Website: crate-barrel
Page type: receipt
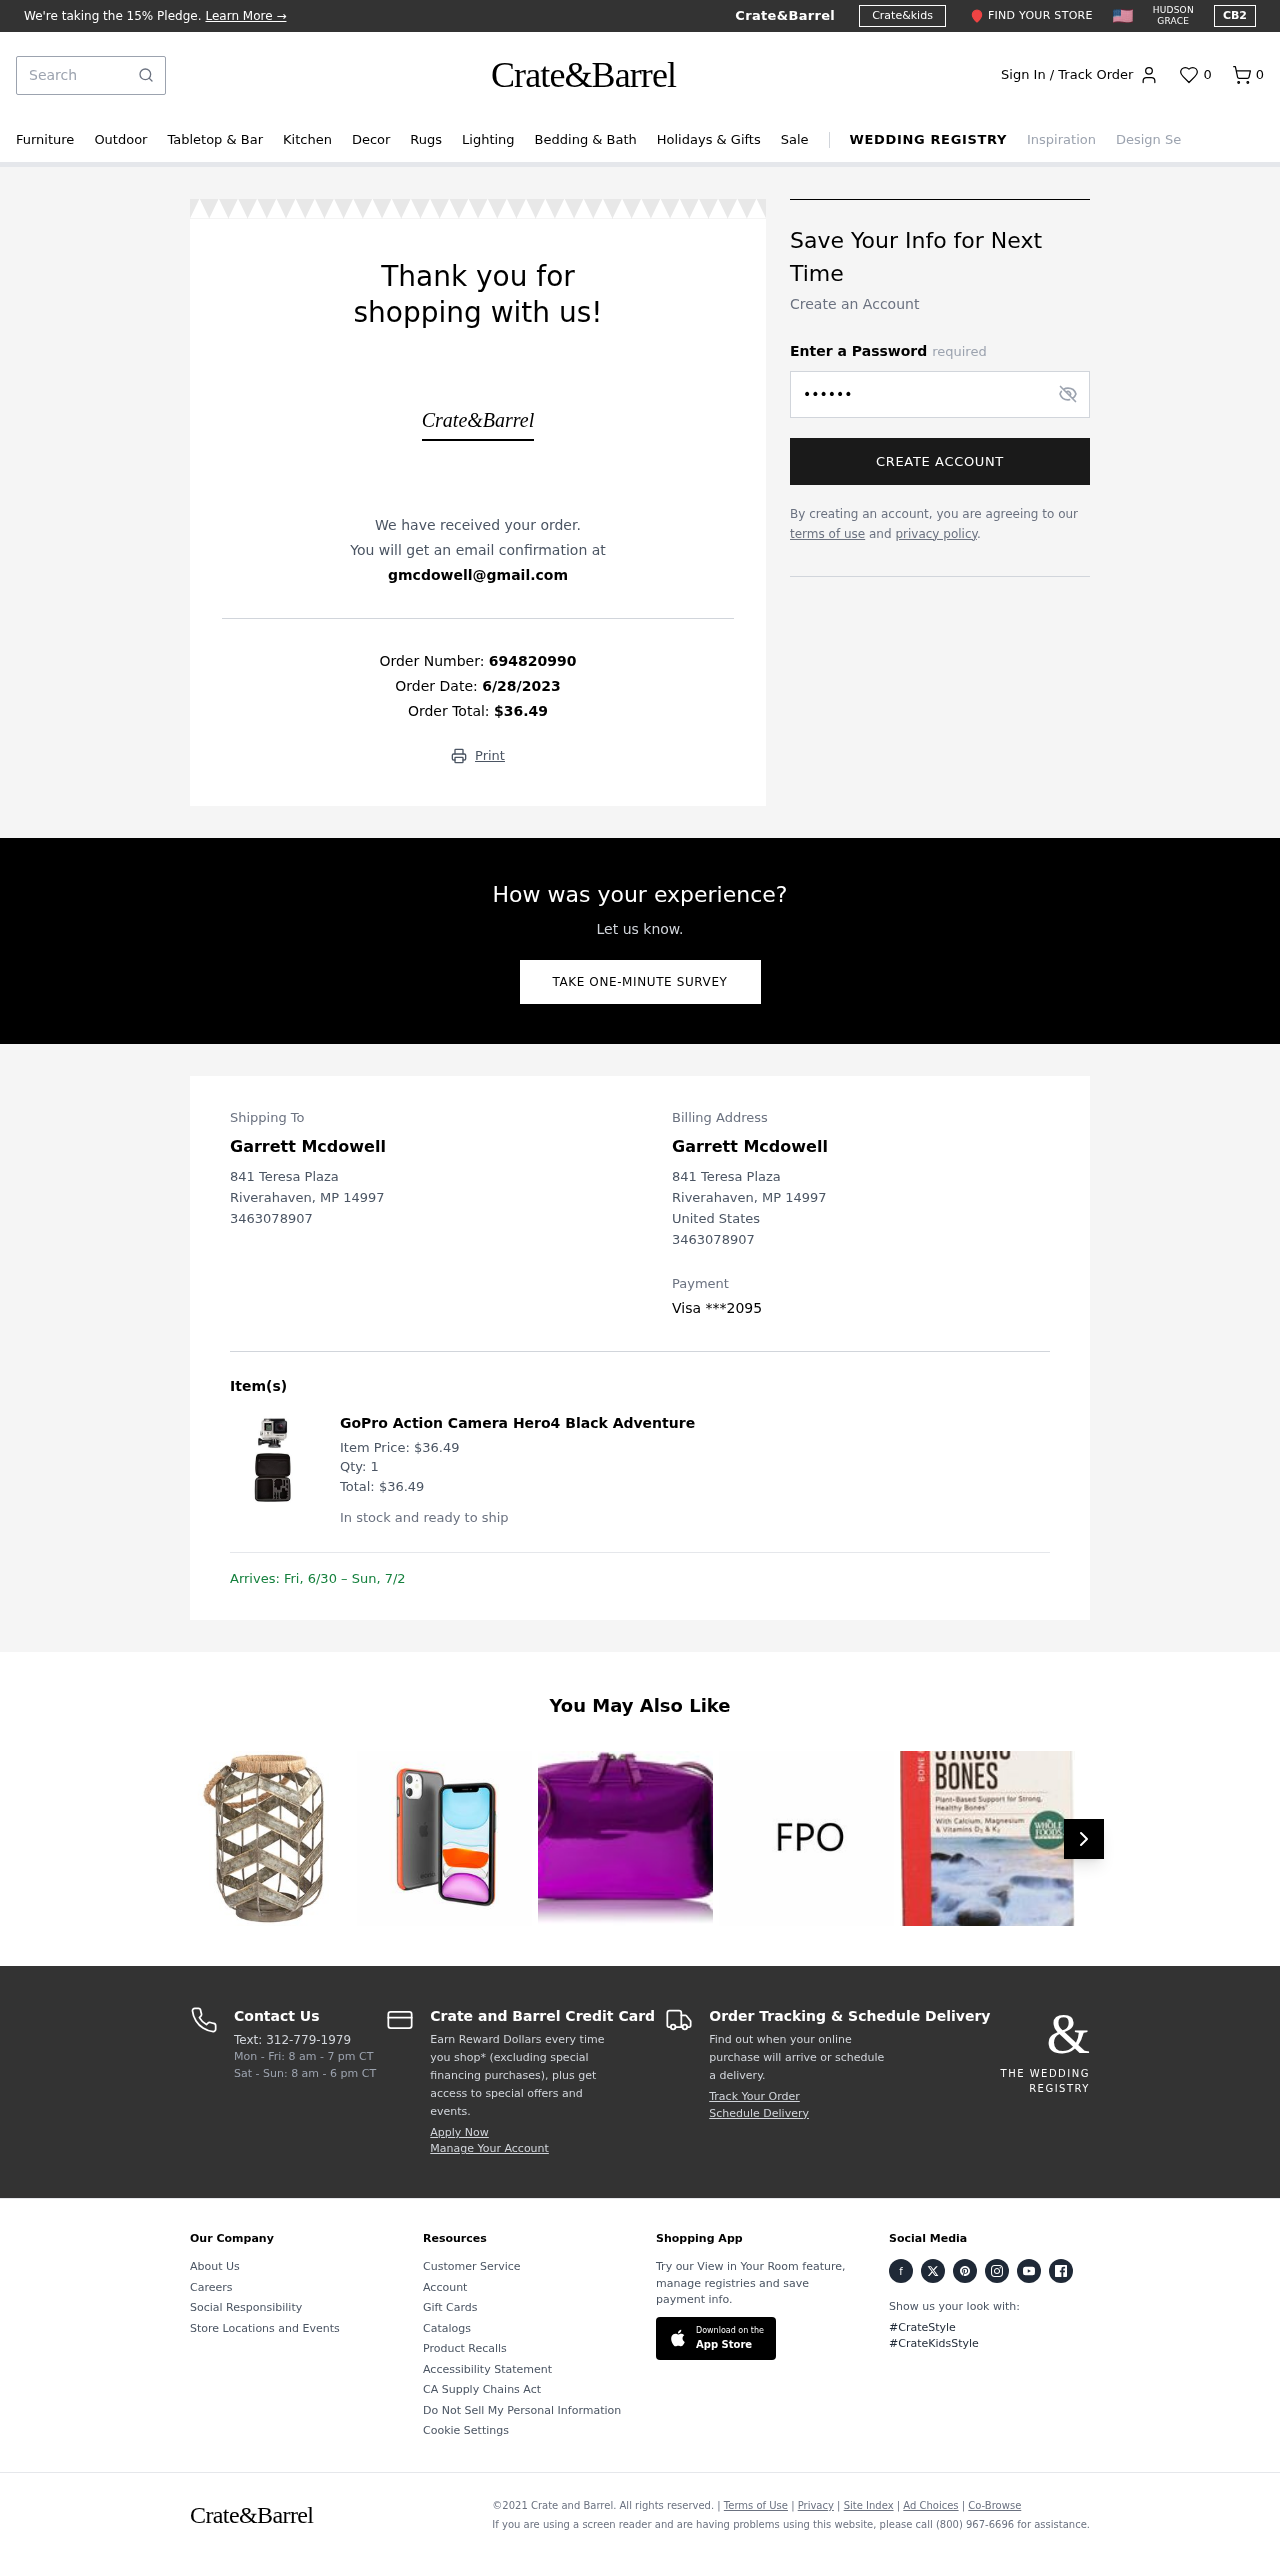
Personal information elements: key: PII_CARD_LAST4
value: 2095
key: PII_CARD_TYPE
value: Visa
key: PII_CITY
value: Riverahaven
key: PII_COUNTRY
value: United States
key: PII_EMAIL
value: gmcdowell@gmail.com
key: PII_FULLNAME
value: Garrett Mcdowell
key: PII_PHONE
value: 3463078907
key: PII_POSTCODE
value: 14997
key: PII_STATE_ABBR
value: MP
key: PII_STREET
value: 841 Teresa Plaza
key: PII_FULLNAME2
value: Garrett Mcdowell
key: PII_STREET2
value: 841 Teresa Plaza
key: PII_CITY2
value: Riverahaven
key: PII_STATE_ABBR2
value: MP
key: PII_POSTCODE2
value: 14997
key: PII_PHONE2
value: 3463078907
Product elements: key: PRODUCT1_NAME
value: GoPro Action Camera Hero4 Black Adventure
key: PRODUCT1_PRICE
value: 36.49
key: PRODUCT1_QUANTITY
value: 1
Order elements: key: ORDER_NUM_ITEMS
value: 0
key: ORDER_ID
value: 694820990
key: ORDER_DATE
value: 6/28/2023
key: ORDER_TOTAL
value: $36.49
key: ORDER_ITEM_TOTAL
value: $36.49
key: ORDER_DELIVERY_DATE
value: Fri, 6/30 – Sun, 7/2
Search elements: key: HEADER_SEARCH
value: Search
Other elements: key: FAVORITES_COUNT
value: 0